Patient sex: M
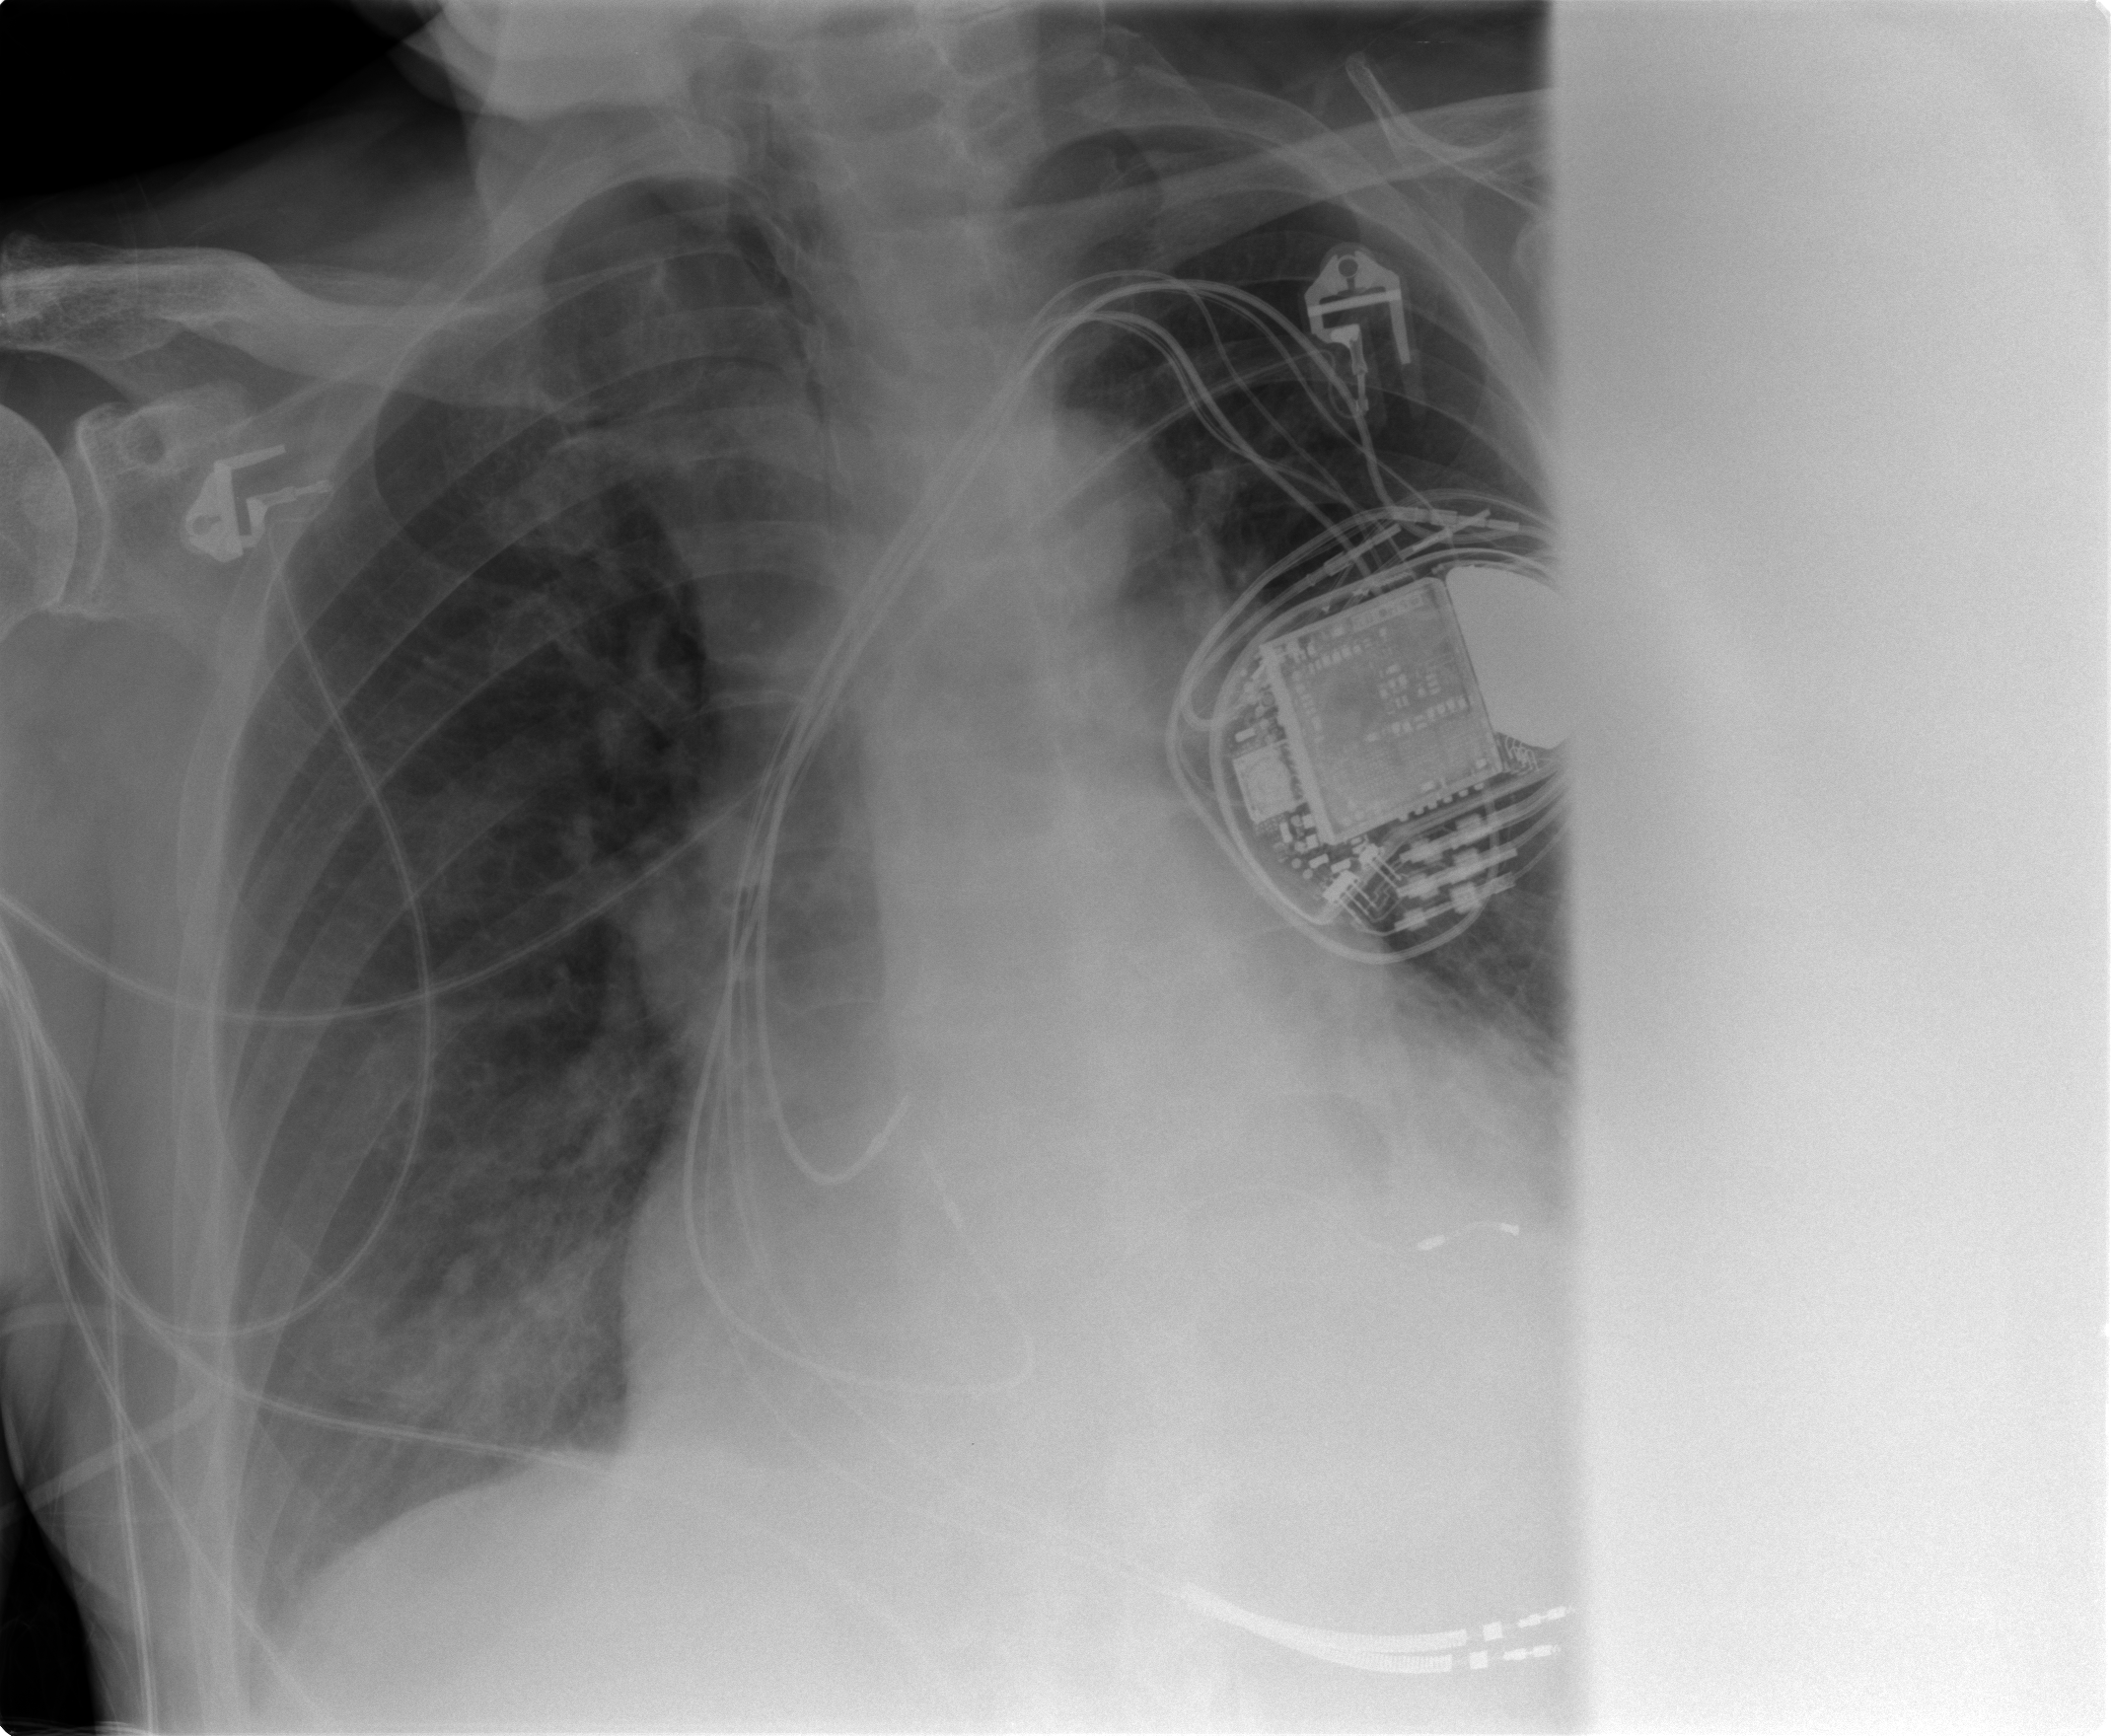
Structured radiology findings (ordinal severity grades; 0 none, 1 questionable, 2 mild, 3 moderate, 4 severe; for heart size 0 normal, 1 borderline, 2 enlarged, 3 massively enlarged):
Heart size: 2
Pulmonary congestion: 2
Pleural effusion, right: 0
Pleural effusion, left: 2
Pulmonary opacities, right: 2
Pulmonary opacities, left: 1
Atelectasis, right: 2
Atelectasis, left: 2